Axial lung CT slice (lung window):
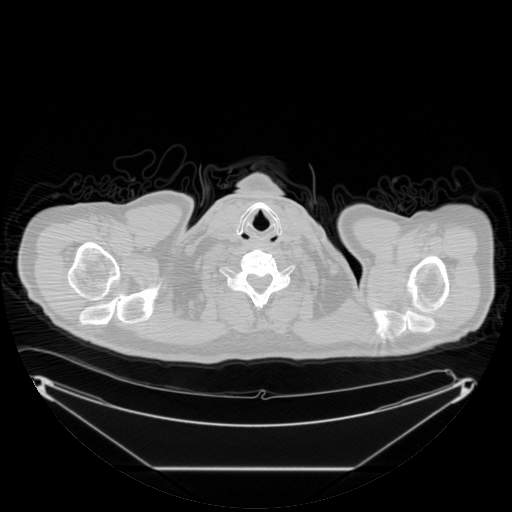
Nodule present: no